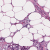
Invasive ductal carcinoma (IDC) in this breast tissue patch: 1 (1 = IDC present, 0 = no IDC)